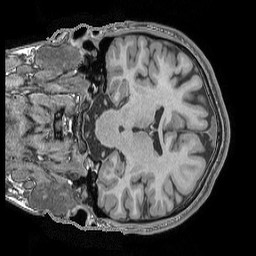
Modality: T1w
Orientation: sagittal
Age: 24
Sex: male
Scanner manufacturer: philips
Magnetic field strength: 1.5 T
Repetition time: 6.644 s
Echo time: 3.014 s